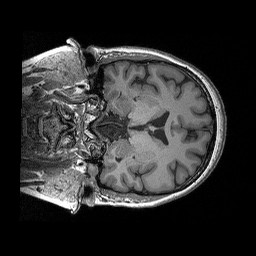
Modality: T1w
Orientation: coronal
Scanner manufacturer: siemens
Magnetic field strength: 3 T
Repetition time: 2.3 s
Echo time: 0.00298 s